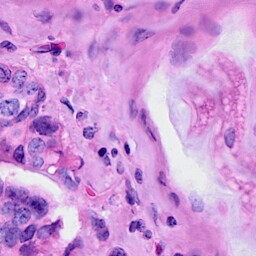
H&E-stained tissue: Breast